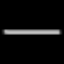
Label: line